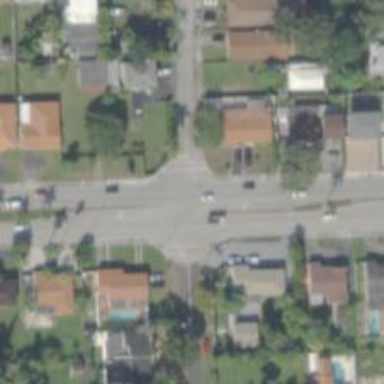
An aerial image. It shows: Residential road with asphalt surface and sidewalk on the left side.